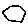
Label: hexagon